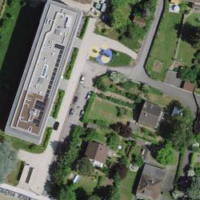
EUNIS habitat code: 54
Species observed at this site:
Viburnum tinus